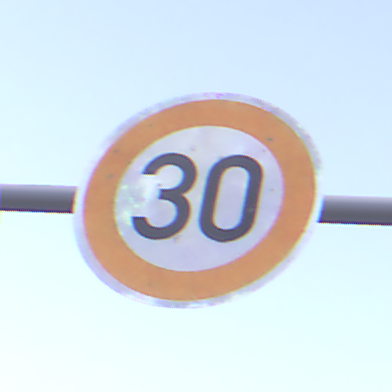
Verkehrszeichen: Geschwindigkeit30
Umgebung: Outdoor, Nature
Tageszeit: Dusk
Wetter: Clear
Licht: Natural
Jahreszeit: NotSpecified
Kontrast: LowContrast